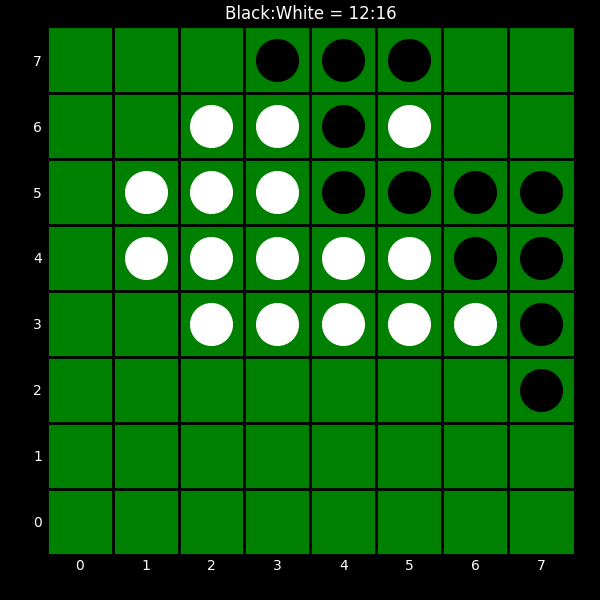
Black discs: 12
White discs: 16